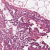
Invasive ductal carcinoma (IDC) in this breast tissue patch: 0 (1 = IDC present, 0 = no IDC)